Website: crate-barrel
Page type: account-selection
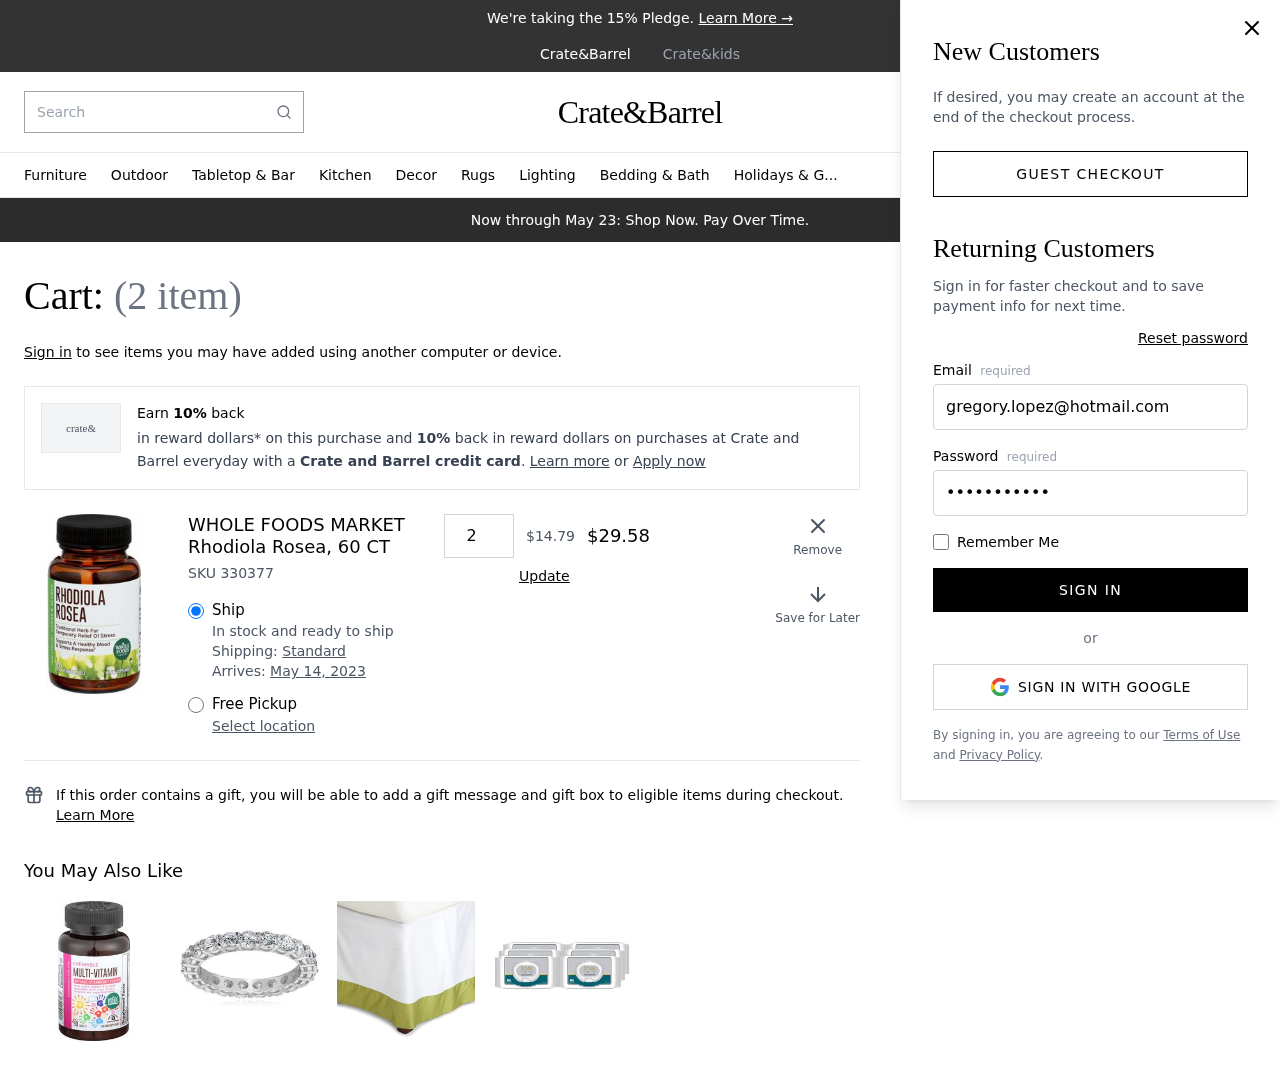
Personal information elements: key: PII_EMAIL
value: gregory.lopez@hotmail.com
Product elements: key: PRODUCT1_NAME
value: WHOLE FOODS MARKET Rhodiola Rosea, 60 CT
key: PRODUCT1_PRICE
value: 14.79
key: PRODUCT1_QUANTITY
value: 2
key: PRODUCT1_SKU
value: SKU 330377
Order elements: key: ORDER_NUM_ITEMS
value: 2
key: ORDER_DELIVERY_DATE
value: May 14, 2023
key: ORDER_SUBTOTAL
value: $29.58
Search elements: key: HEADER_SEARCH
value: Search